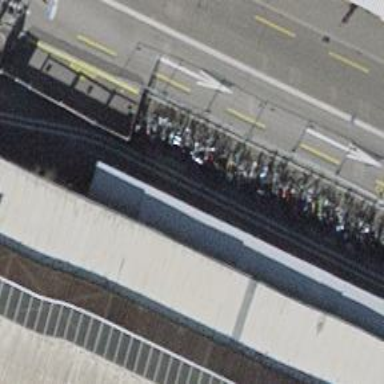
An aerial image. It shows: Two-tier bicycle parking area.